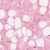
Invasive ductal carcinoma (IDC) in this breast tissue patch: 0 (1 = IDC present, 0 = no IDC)